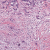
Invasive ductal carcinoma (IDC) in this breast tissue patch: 1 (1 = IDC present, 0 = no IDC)